Question: Why is the left image hidden in Design Mode and NOT hidden in Runtime? It looks like WPF ignores the attribute "IsHidden". New empty solution, no single line of code - just Blend.

Here is my code
'''
<Window
xmlns="http://schemas.microsoft.com/winfx/2006/xaml/presentation"
xmlns:x="http://schemas.microsoft.com/winfx/2006/xaml"
xmlns:d="http://schemas.microsoft.com/expression/blend/2008" xmlns:mc="http://schemas.openxmlformats.org/markup-compatibility/2006" mc:Ignorable="d" x:Class="WpfApplication222.MainWindow"
Title="MainWindow" Height="350" Width="525">
<Grid>
<Image HorizontalAlignment="Left" Height="157.093" Margin="98.316,88.148,0,0" VerticalAlignment="Top" Width="95" Source="pack://siteoforigin:,,,/img0.jpg" RenderTransformOrigin="0.5,0.5" d:IsHidden="True">
<Image.RenderTransform>
<TransformGroup>
<ScaleTransform/>
<SkewTransform/>
<RotateTransform Angle="-37.445"/>
<TranslateTransform/>
</TransformGroup>
</Image.RenderTransform>

<Image HorizontalAlignment="Left" Height="122" Margin="350,92,0,0" VerticalAlignment="Top" Width="106" RenderTransformOrigin="0.5,0.5" Source="pack://siteoforigin:,,,/img14.jpg">
<Image.RenderTransform>
<TransformGroup>
<ScaleTransform/>
<SkewTransform/>
<RotateTransform Angle="13.144"/>
<TranslateTransform/>
</TransformGroup>
</Image.RenderTransform>

</Grid>
'''
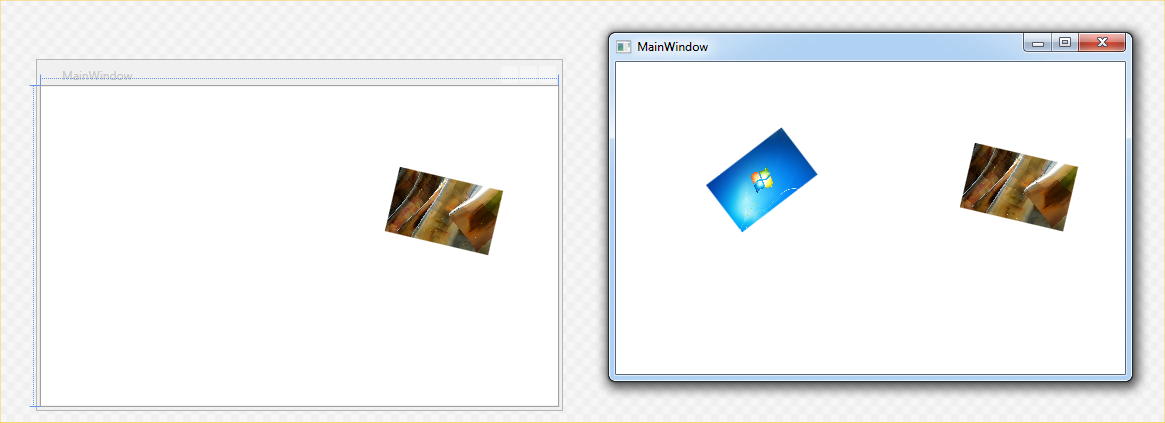
Answer: At the top of your XAML, you'll see the following:
'''
mc:Ignorable="d"
'''
This basically says
You can either remove this line (not recommended), or use the 'Visibility' property instead. Which will not be ignored.